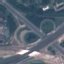
Land use / land cover: Highway